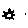
Label: sun